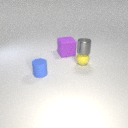
small gray metal cylinder above small yellow rubber sphere